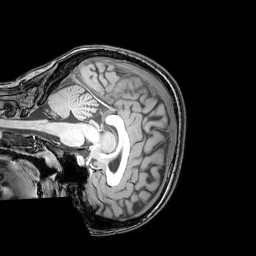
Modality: T1w
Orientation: sagittal
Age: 22
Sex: female
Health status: healthy
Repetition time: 0.081 s
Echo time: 0.037 s